Question: Generally java-script allows to override (extend the new behavior) any function except those objects which are not frozen or seal. In JavaScript Math is a built-in object. But why JavaScript is giving access to override the existing properties in built-in object ?
Please find screenshot: Initially I find min function is available in Math Object. I have updated "min" property with function. This action replaced the existing code.
For more clarity I have deleted the property from "min". Here deletion should remove the extended behavior not the core one. But it is removing core property why?

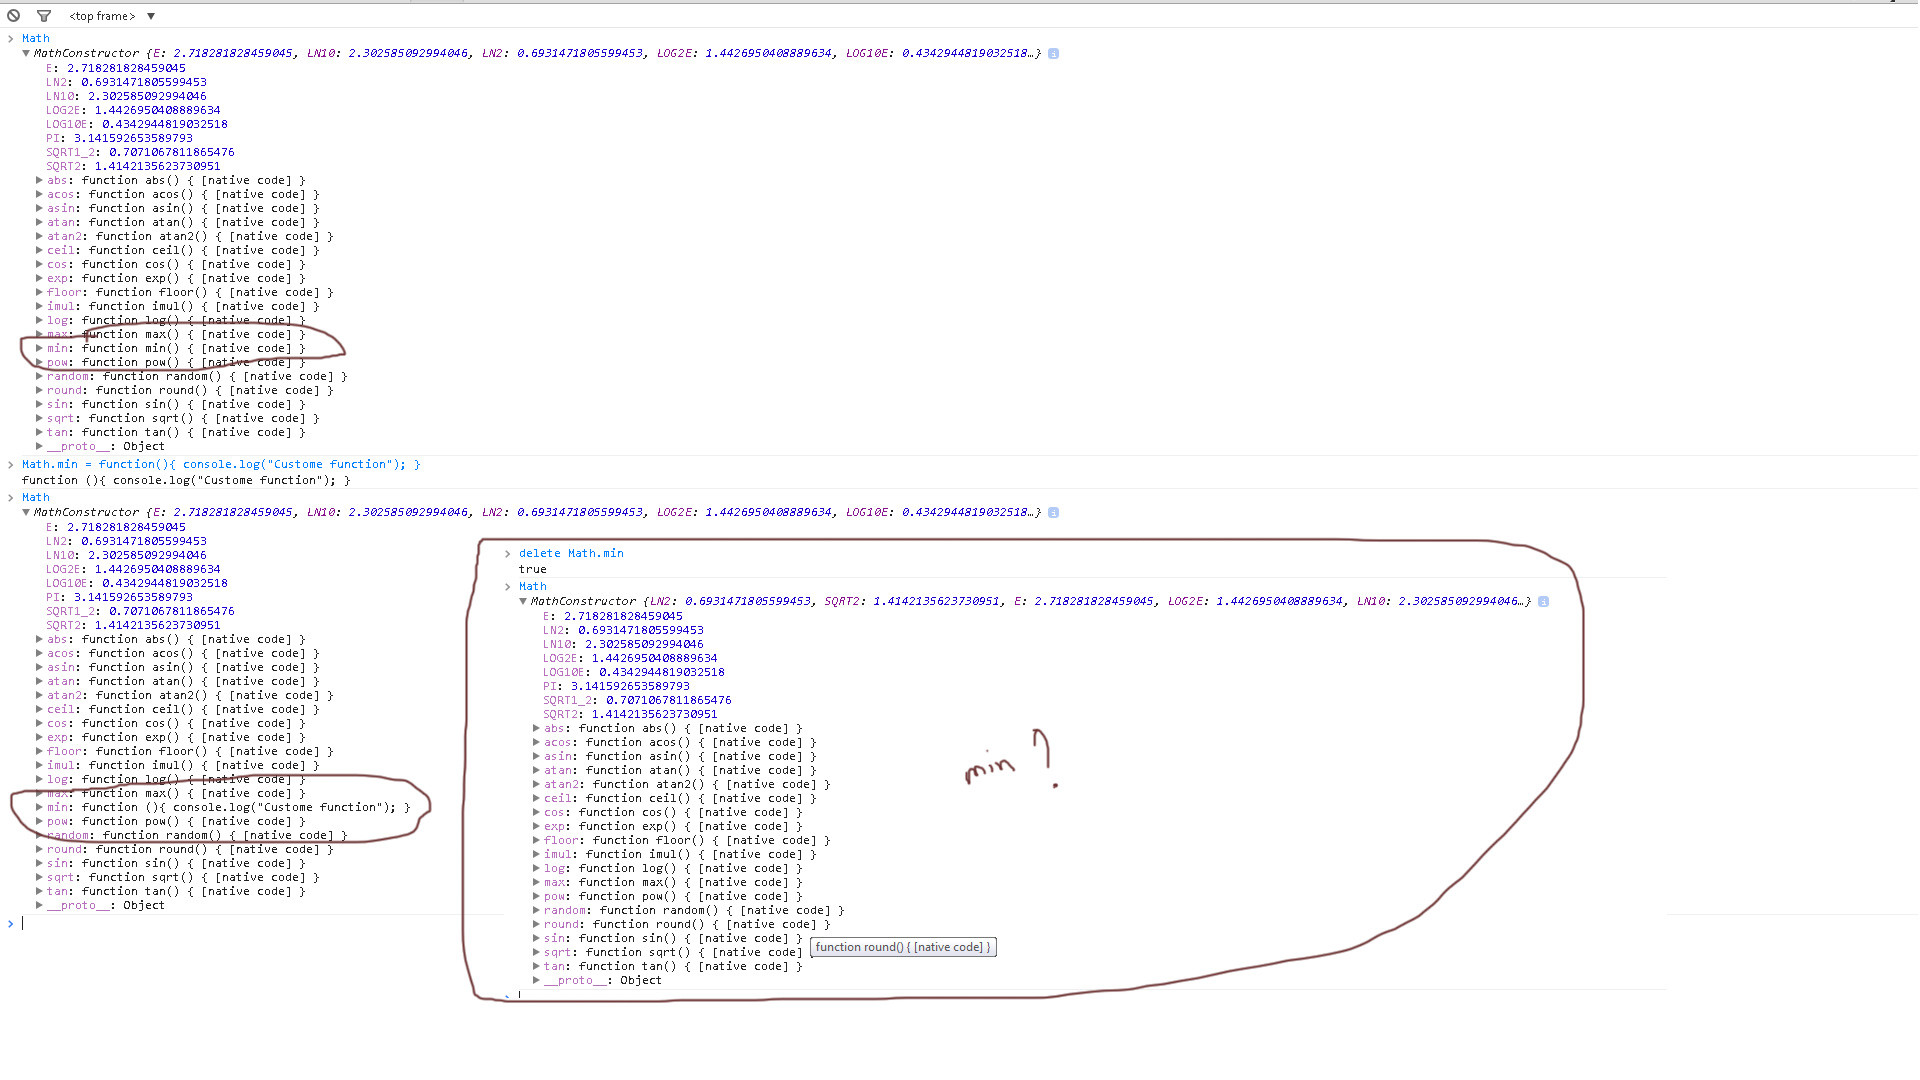
Answer: Extending or modifying native code is called <URL>.
In short, when you delete a function that you've modified, you will be deleting it entirely, not reverting it back to some sort of original state. You basically overwrote the original, and so there's no way of getting it back (except by deleting the code that overwrites it!).